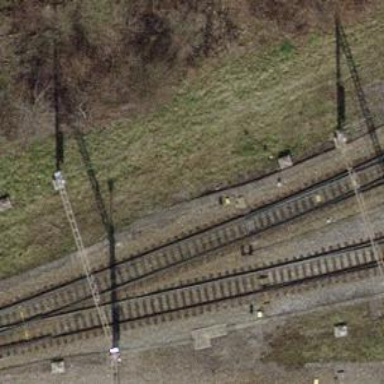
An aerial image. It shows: Railway switch.